Question: I am projecting images on a <URL> With a few hundred polygons, a brute force approach is feasible. With a few thousands, it's not.
My question: How can I efficiently search a number of polygons for the ones containing a point? I am interested in the general case, without making assumptions about the polygons distribution or size.

Two existing answers (that I found) relate:
<URL> It elegantly leverages the fact that Voronoi polygons are convex. Hence, the polygon, whose center is nearest, must also be the containing polygon. Unfortunately, to determine the minimum, still all polygons are searched. That's what does not scale.
<URL>, is there an approach that includes this assumption, enabling it to be more efficient?
I am building this as JavaScript purely client-side, using D3, so I am interested in an algorithm, a library or a change of modeling. A spatial database such as <URL>, for example, does not help me.
---
What I tried so far: I built a sufficiently efficient index for exactly my use case that relies on assumptions I can make, see below.
The solution for my specific case is basically a hash of the polygons' center point.
Building the index:
1. The diagram is divided into a uniformly sized grid.
2. Each polygon is assigned to a cell by its center point.
When searching for the polygon that contains a given point:
1. The cell for the point is determined.
2. All polygons for this cell are tested.
3. If none matches, the surrounding cells are searched, breadth-first, until the polygon is found.
This works, because I make a few assumptions:
1. The polygons are uniformly distributed. This means, a uniform grid is fine. A uniform grid allows to determine the cell for a point by translating the coordinates.
2. The polygons are convex. This means that the center point is actually near the bulk of its area.
3. The polygons have largely the same size. By choosing a cell-size close to the average polygon-size, it is very likely that either the direct cell or one of the neighboring cells is associated with the wanted polygon.
4. Basically always, there is a polygon that contains the point. (I.e. little time is wasted on searching all cells.)
So, while this works for exactly my use case, I would like to loosen some restrictions. This question is about discarding assumptions 1 and 3, if possible. (2 and 4 are given for a Voronoi diagram, as I understand it.)
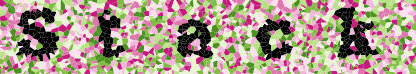
Answer: If this is not purely geometrical problem then I would go for the lookup bitmap. Just paint all the polygons in a secondary bitmap (canvas) using integer ids for color. To find poly's id you just check the pixels color on the corresponding position. One position - one fetch. It should be ultra fast yet not geometrically perfect. Note that you can scale the lookup bitmap to increase accuracy.